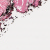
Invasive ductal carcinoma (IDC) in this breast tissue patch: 0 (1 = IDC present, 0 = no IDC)